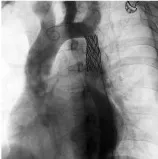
Repeated aortic angiography at 8-year follow-up showed patency of the covered stent and reduction in collateral circulation (G), and no pressure gradient was found, 177/90 mmHg at the proximal vs.
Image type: radiology (x_ray)